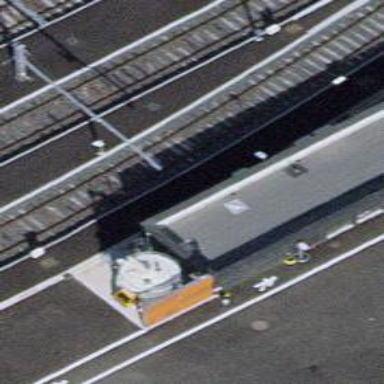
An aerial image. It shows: Rail yard with electrified contact lines for railway operations.